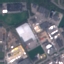
Land use / land cover: Industrial